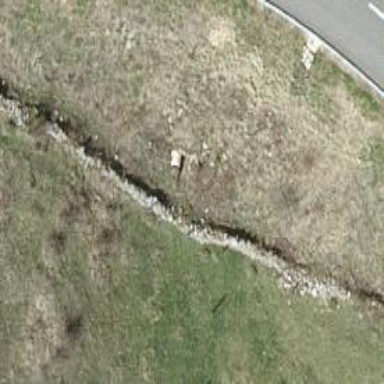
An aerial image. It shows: Culvert tunnel underneath ditch.